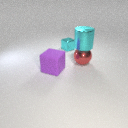
large red metal sphere behind large purple rubber cube